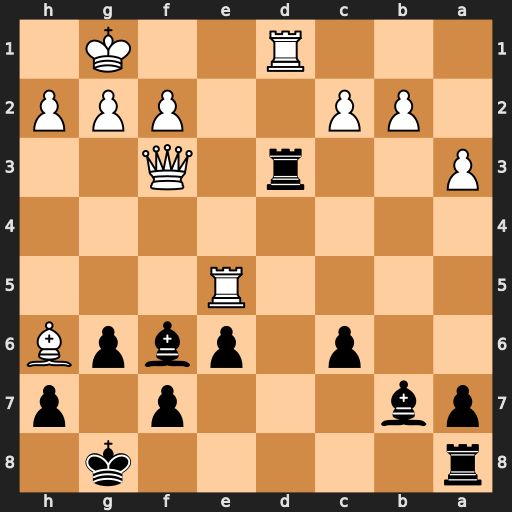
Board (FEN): r5k1/pb3p1p/2p1pbpB/4R3/8/P2r1Q2/1PP2PPP/3R2K1
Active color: b
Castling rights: -
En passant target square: -
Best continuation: Rxf3 Ra5 Rf5